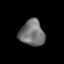
Tissue: lung
Cell type: Epithelial cells
Senescence score: 0.2387
Nuclear area (px): 617
Mean DAPI intensity: 116.841